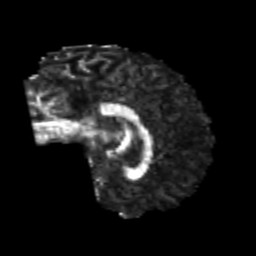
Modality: FA
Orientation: sagittal
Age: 21
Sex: male
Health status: healthy
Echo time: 0.074 s